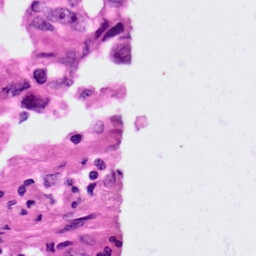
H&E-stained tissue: Lung